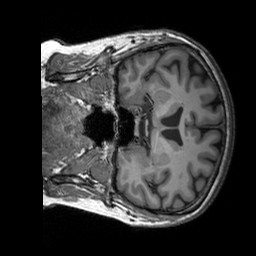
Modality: T1w
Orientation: coronal
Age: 59
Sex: female
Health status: healthy
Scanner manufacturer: siemens
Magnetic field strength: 3 T
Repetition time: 2.3 s
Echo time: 0.00303 s